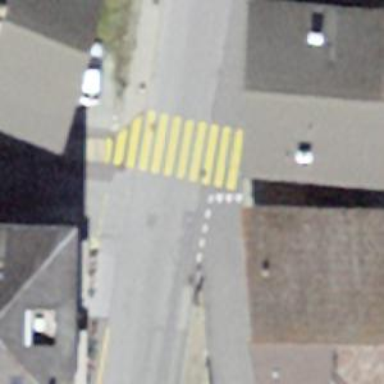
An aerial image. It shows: Marked crossing on the road with guidepost providing information.